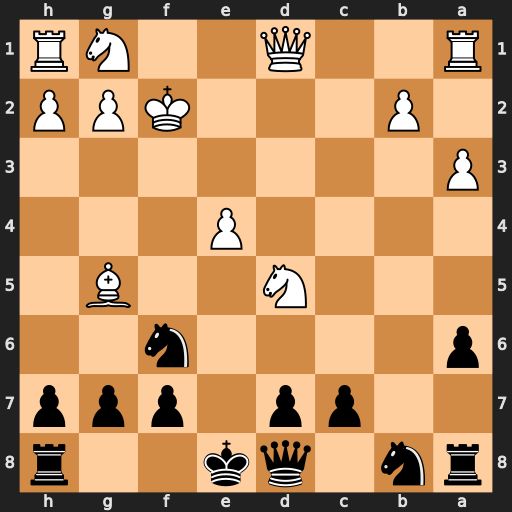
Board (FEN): rn1qk2r/2pp1ppp/p4n2/3N2B1/4P3/P7/1P3KPP/R2Q2NR
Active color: b
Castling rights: kq
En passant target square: -
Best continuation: Nxe4+ Kf1 Nxg5